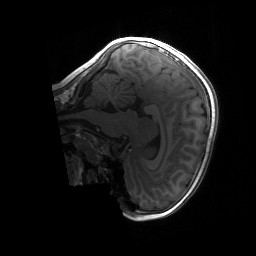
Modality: T1w
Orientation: sagittal
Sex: female
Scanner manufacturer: siemens
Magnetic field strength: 3 T
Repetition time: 1.9 s
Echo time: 0.00243 s